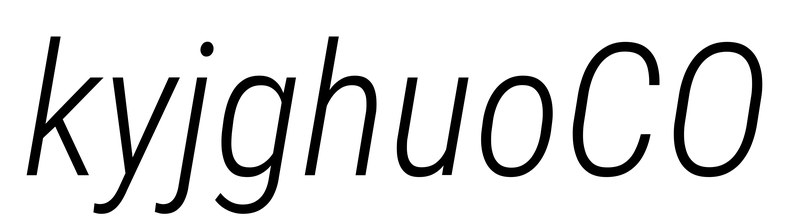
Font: Roboto-Italic_Condensed_Light_Italic